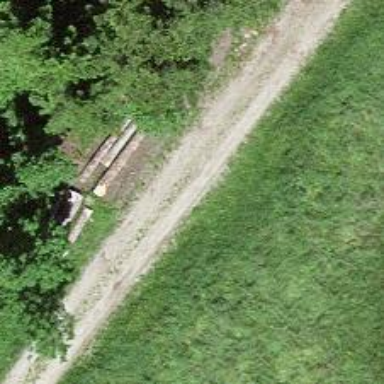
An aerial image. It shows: Dirt track road with grade 4 track type.